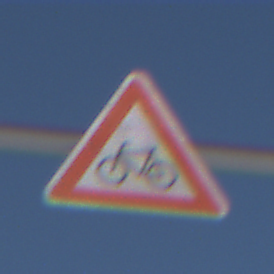
Verkehrszeichen: RadverkehrRechts
Umgebung: Outdoor, Nature
Tageszeit: MorningAfternoon
Wetter: PartlyCloudy
Licht: Natural
Jahreszeit: Winter
Kontrast: HighContrast